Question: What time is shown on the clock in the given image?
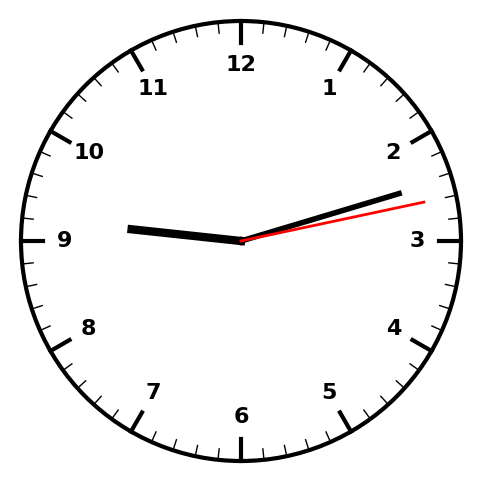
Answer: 09:12:13